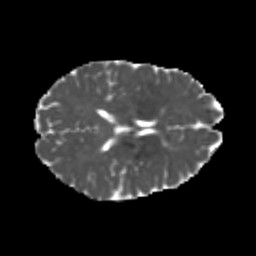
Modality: MD
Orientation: axial
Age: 22
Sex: female
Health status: healthy
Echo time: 0.074 s